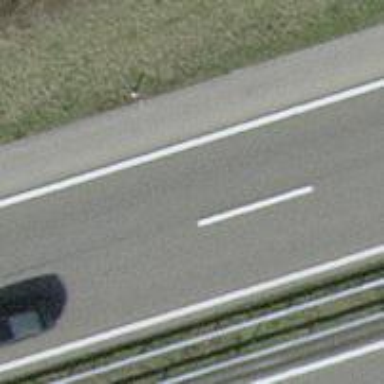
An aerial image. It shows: Motorway.